Question: Well, lets say I have this list of birthdates

And I want to count the data with corresponding ages like,
'''
ages 10 - 15
ages 16 - 20
ages 21 - 30
and so on...
'''
Well, I found this piece of code from this site
'''
SELECT *
FROM your_table
WHERE YEAR(CURDATE())-YEAR(BirthDate) BETWEEN 10 AND 20;
'''
Which actually helps but, how would I apply it by using multiple where clause?
'''
"SELECT COUNT(birthday) a IN (SELECT birthday FROM WHERE YEAR(CURDATE())-YEAR(BirthDate) BETWEEN 10 AND 15), COUNT(birthday) b IN (SELECT birthday FROM WHERE YEAR(CURDATE())-YEAR(BirthDate) BETWEEN 16 AND 20) FROM table"
'''
then if I echo it, it would result to
'''
Total result of age 10 - 15 : **25**
Total result of age 16 - 20 : **12**
'''
Is there anything like that? Any help would be appreciated.
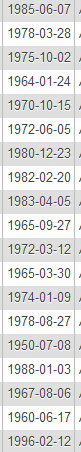
Answer: This works in MySQL:
'''
SELECT AGE_RANGE, COUNT(*) FROM (
SELECT CASE
WHEN YearsOld BETWEEN 0 AND 5 THEN '0-5'
WHEN YearsOld BETWEEN 6 AND 10 THEN '6-10'
WHEN YearsOld BETWEEN 11 AND 15 THEN '11-15'
WHEN YearsOld BETWEEN 16 AND 20 THEN '16-20'
WHEN YearsOld BETWEEN 21 AND 30 THEN '21-30'
WHEN YearsOld BETWEEN 31 AND 40 THEN '31-40'
WHEN YearsOld > 40 THEN '40+'
END AS 'AGE_RANGE'
FROM (
SELECT YEAR(CURDATE())-YEAR(DATE(birthdate)) 'YearsOld'
FROM MyTable
) B
) A
GROUP BY AGE_RANGE
'''